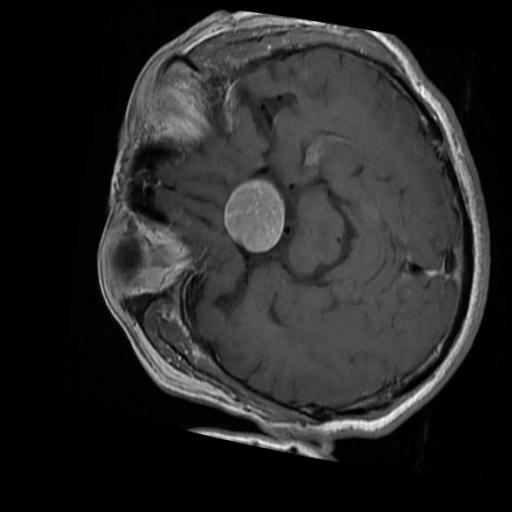
Label: brain_tumor